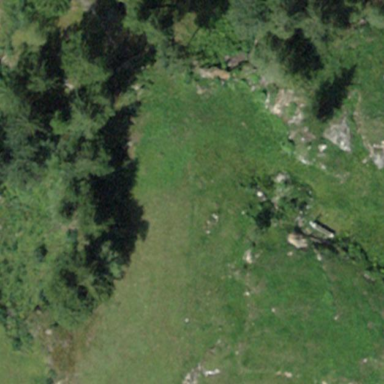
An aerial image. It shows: Forest area.